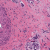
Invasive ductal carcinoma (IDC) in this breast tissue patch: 1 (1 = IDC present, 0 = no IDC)